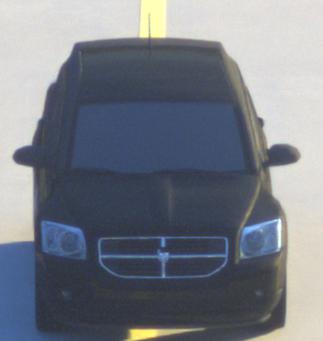
Make: Dodge
Model: Caliber 1.8
Detailed model: Caliber
Model produced from: 2006/06
Model produced until: 2009/03
Doors: 5
Color: black
Road condition: dry road
Daytime: sunrise or sunset
Contrast: medium contrast